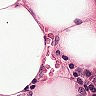
Metastatic tissue present: no